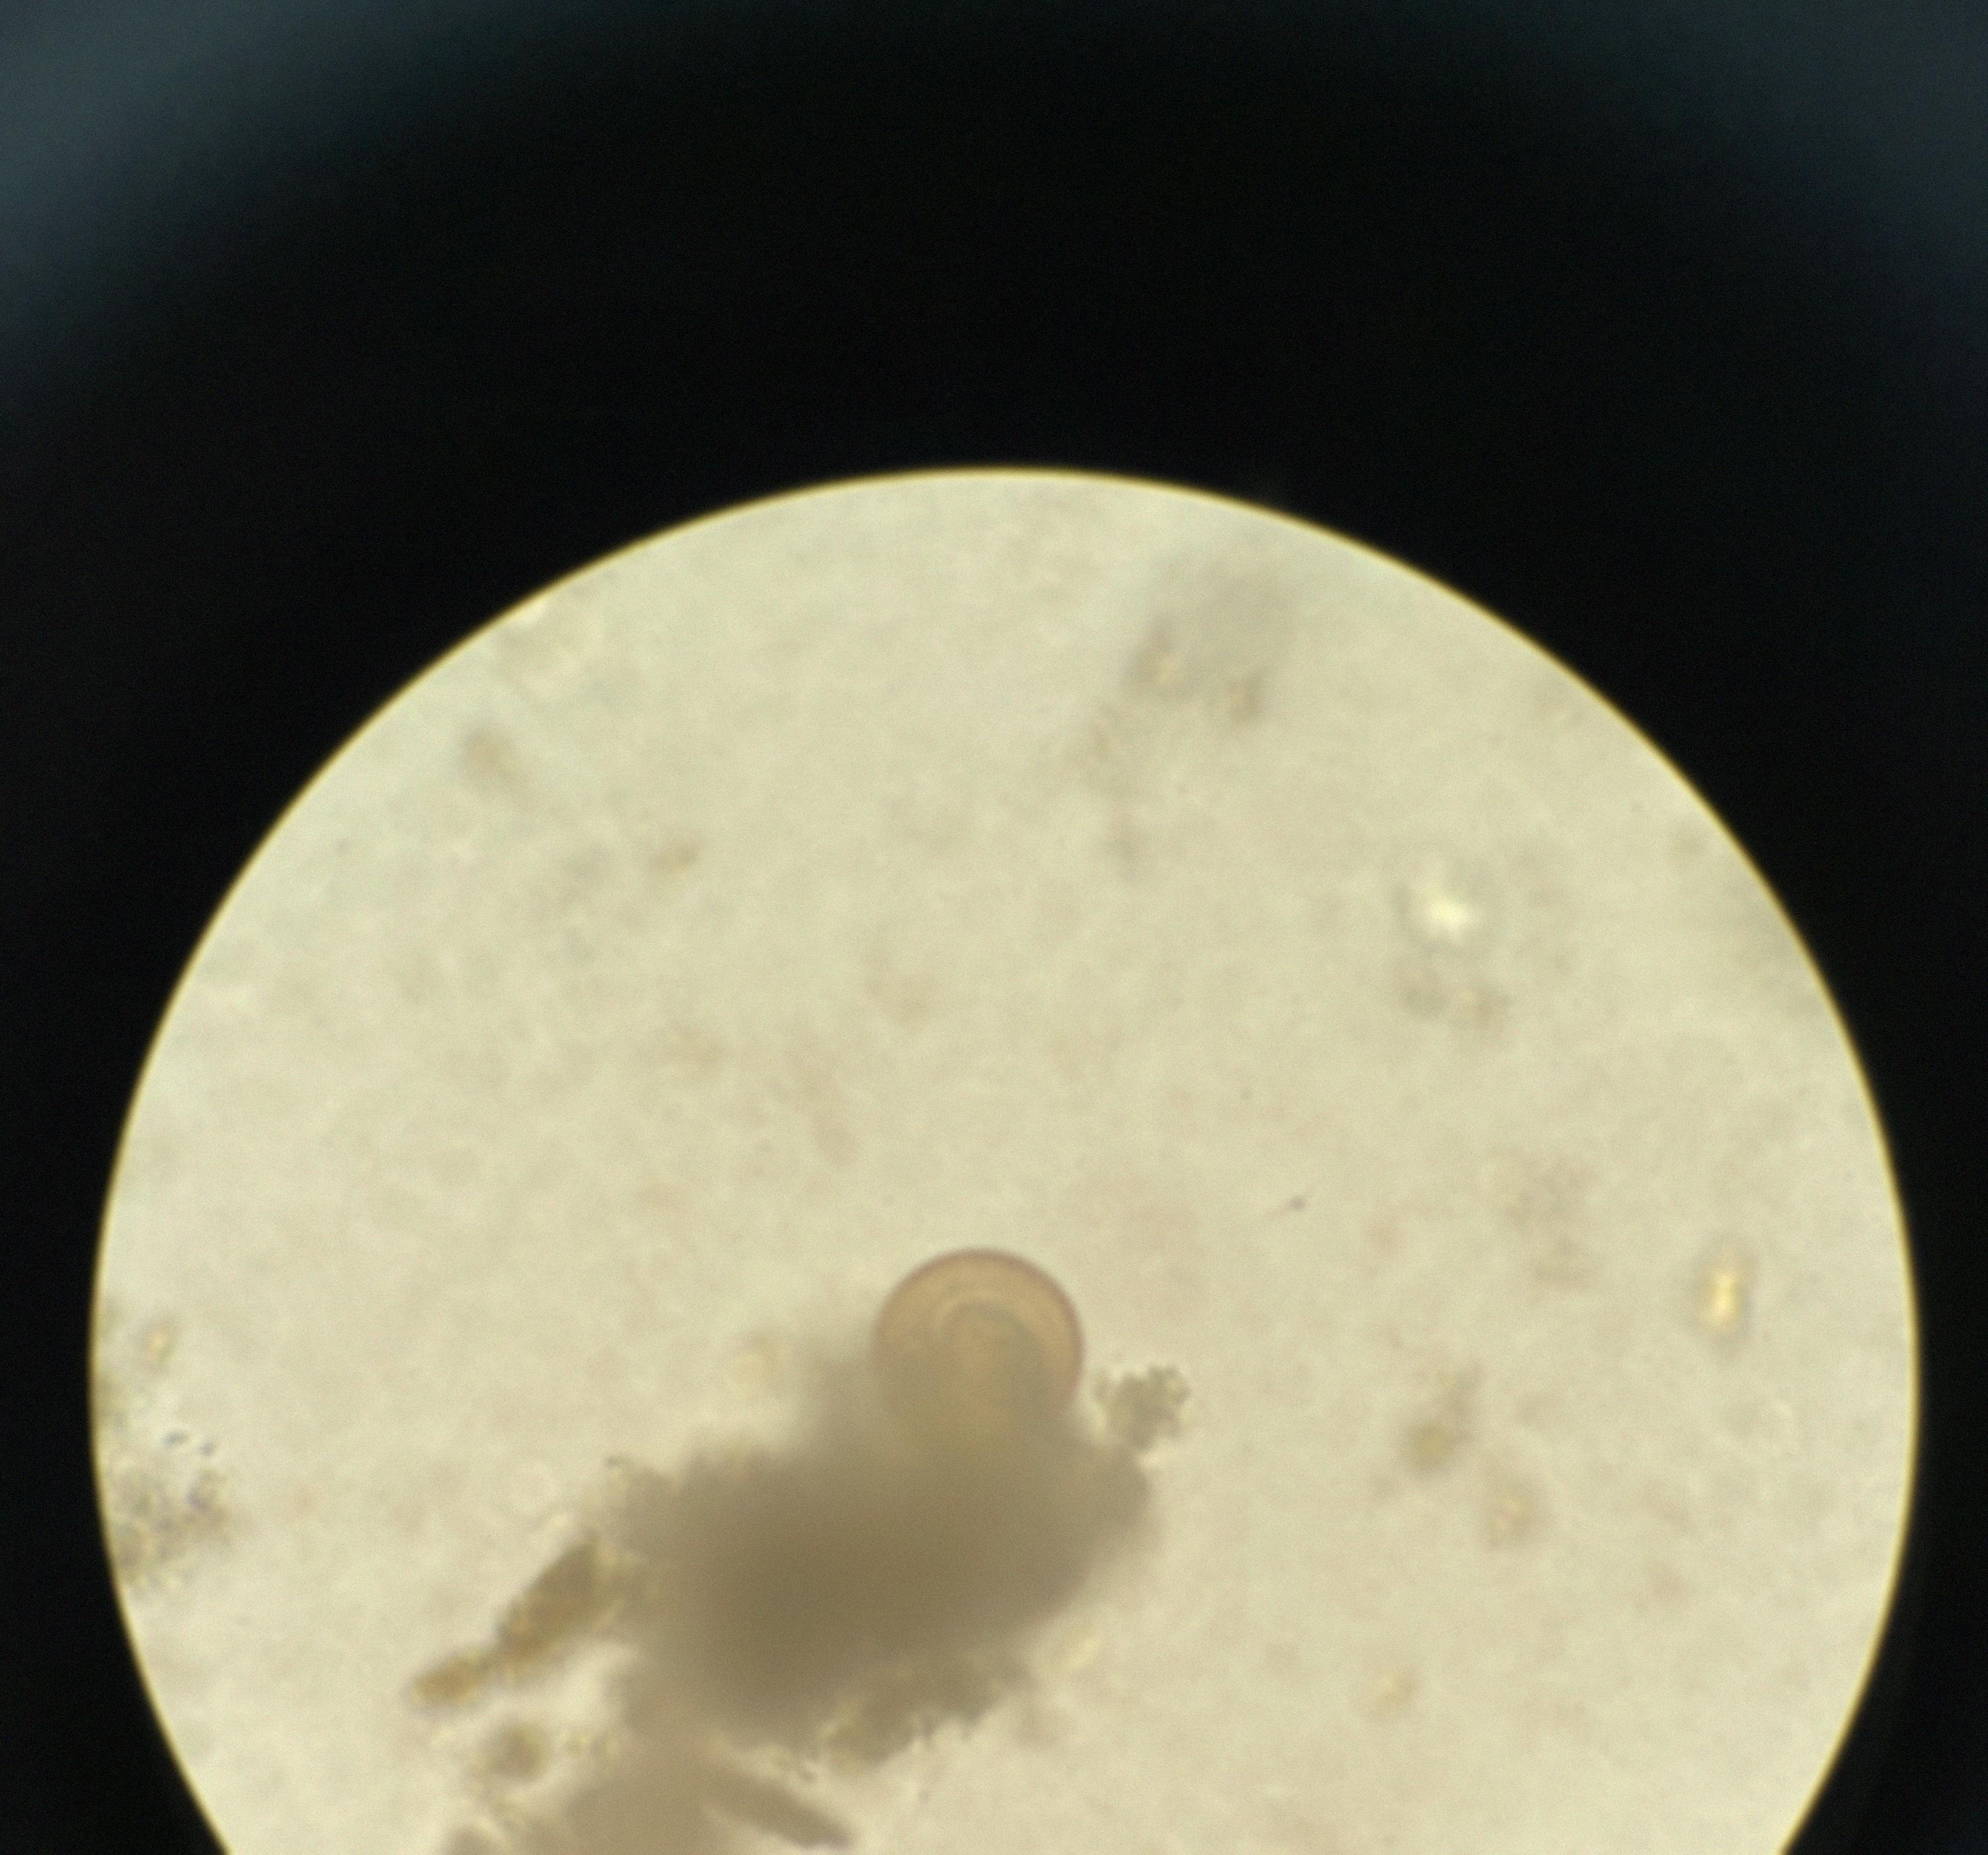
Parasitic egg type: Hymenolepis diminuta